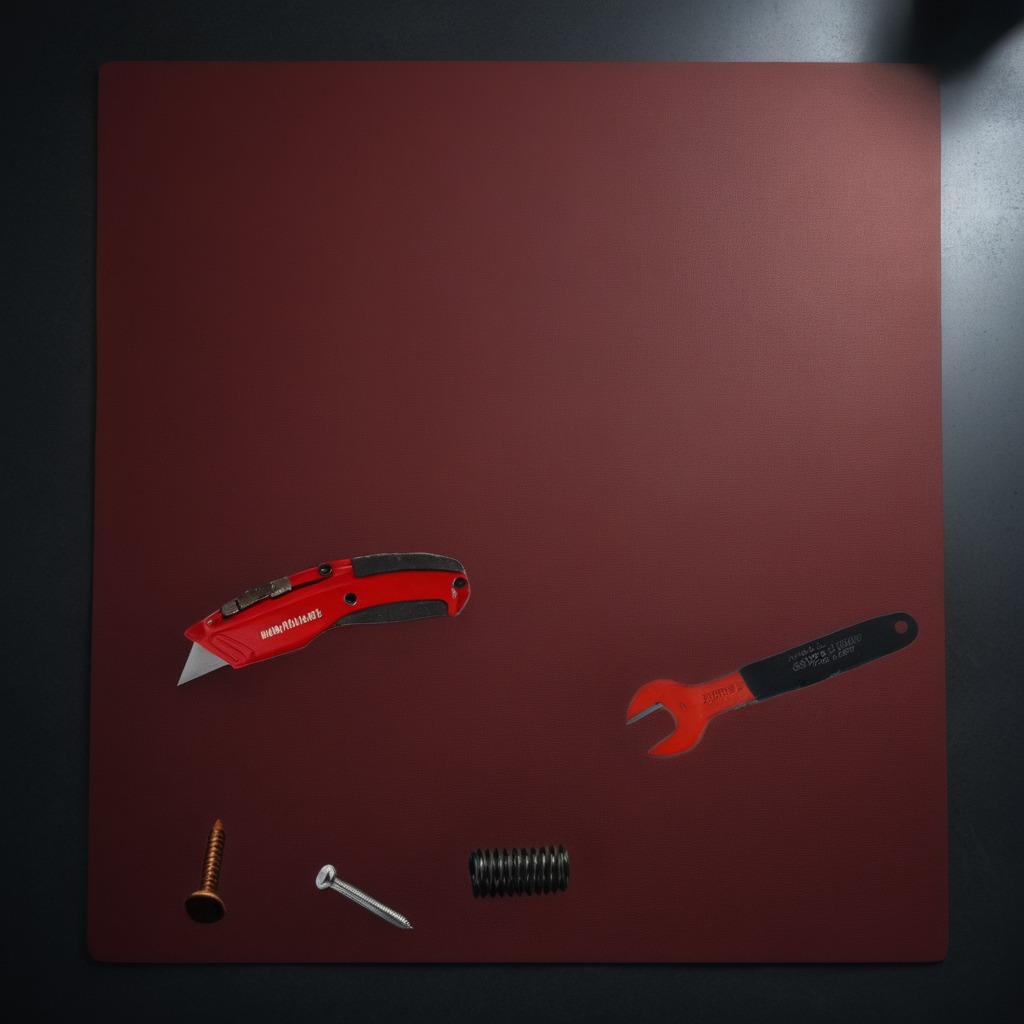
A utility knife, a metal machine screw, an iron nail, a coiled metal spring, and a wrench are lying on the clean granite tabletop.